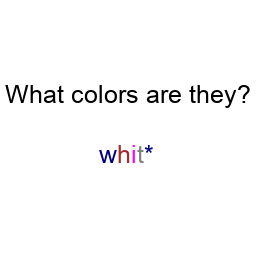
Color: navy, brown, magenta, gray, navy
Color name shown: white
Background color: white
Question text color: black